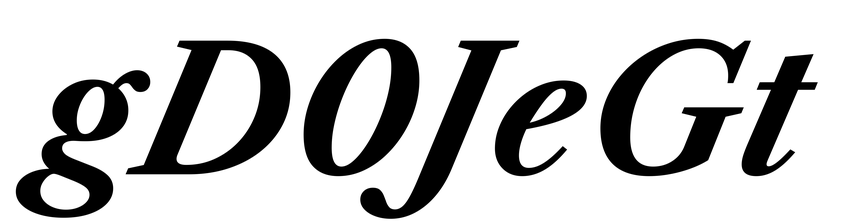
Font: LibreCaslonText-Italic_Bold_Italic